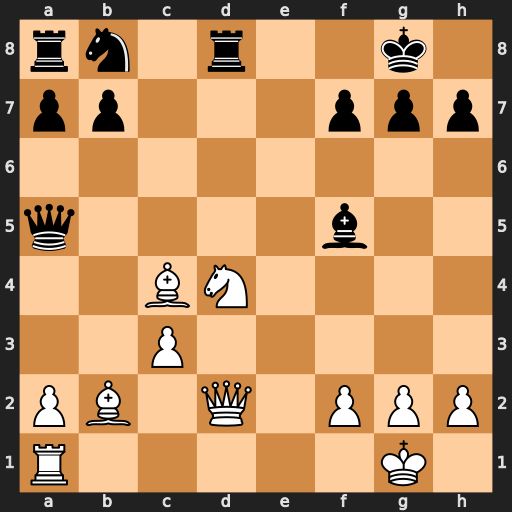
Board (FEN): rn1r2k1/pp3ppp/8/q4b2/2BN4/2P5/PB1Q1PPP/R5K1
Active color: w
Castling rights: -
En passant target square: -
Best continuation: Qg5 h6 Qxf5 Qxf5 Nxf5